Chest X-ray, PA view. Patient: 12 years old, sex M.
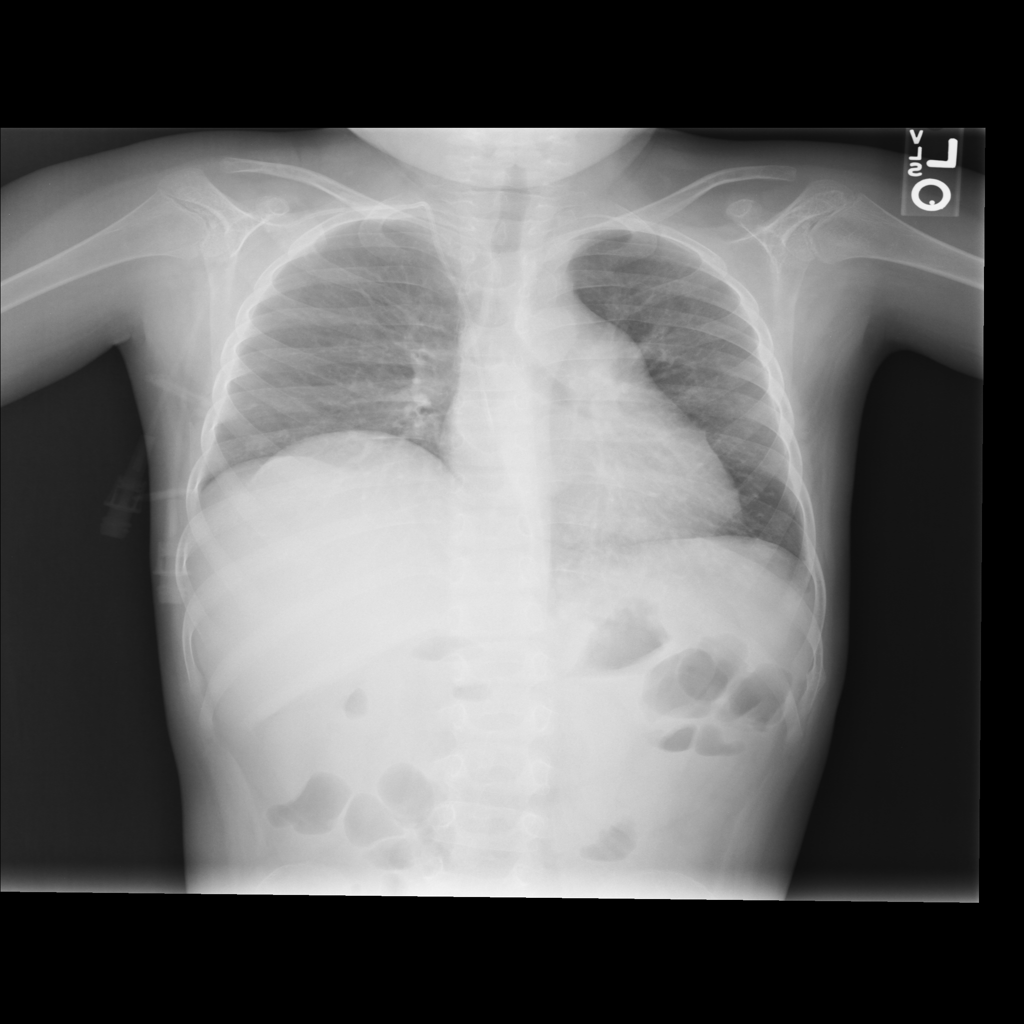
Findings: No Finding